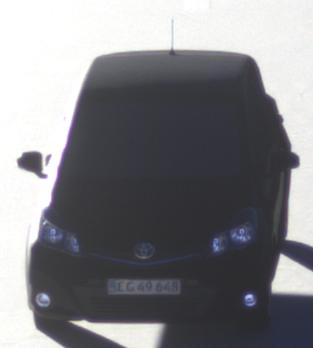
Make: Toyota
Model: Yaris 1.0
Detailed model: Yaris (XP9)
Model produced from: 2009/01
Model produced until: 2010/10
Doors: 3
Color: black
Road condition: dry road
Daytime: sunrise or sunset
Contrast: low contrast